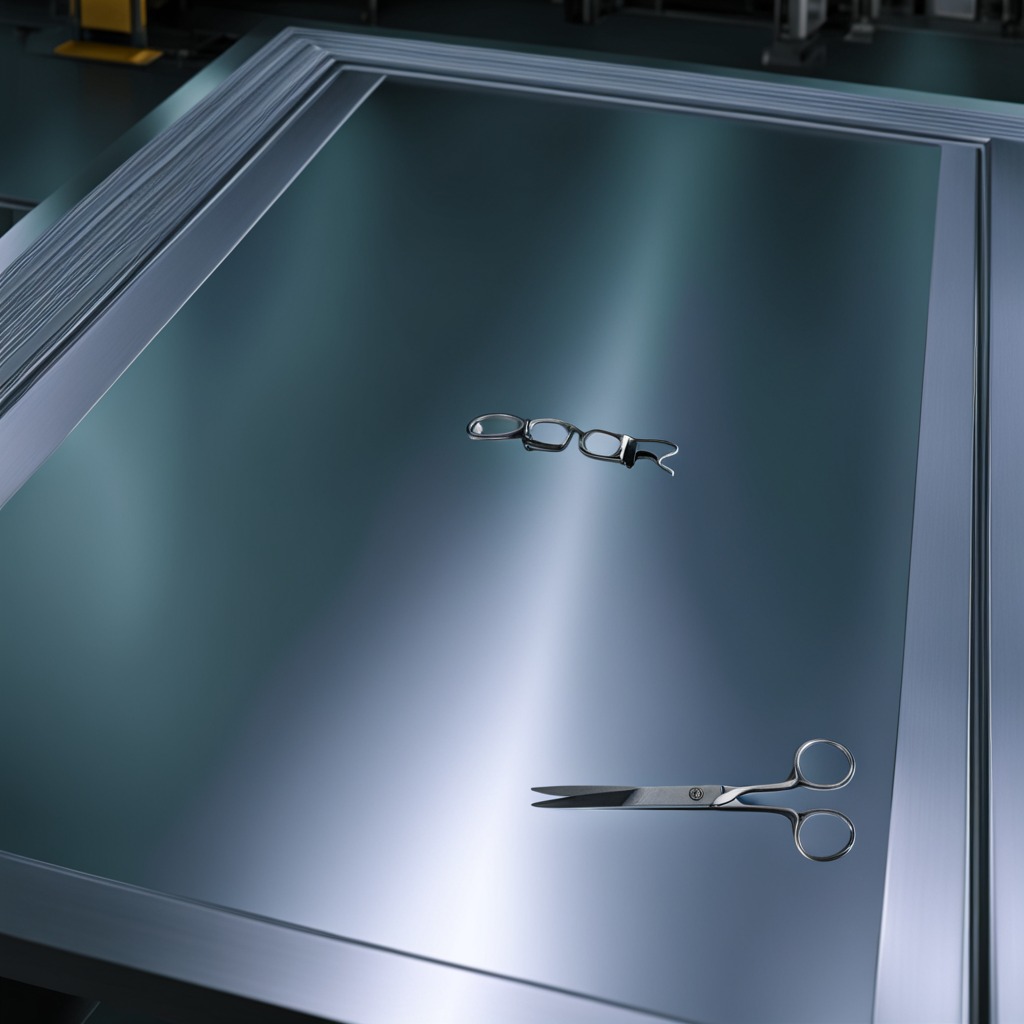
A scissor lies on a metal table in a machine shop under fluorescent lights.